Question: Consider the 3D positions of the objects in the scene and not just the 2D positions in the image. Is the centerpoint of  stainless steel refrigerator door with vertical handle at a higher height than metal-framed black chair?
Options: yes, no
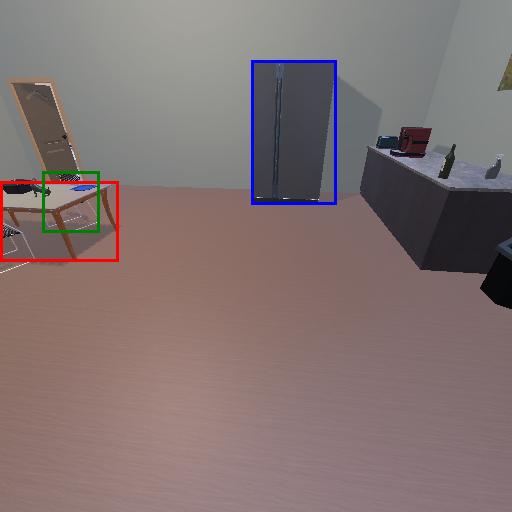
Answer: yes